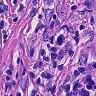
Metastatic tissue present: no